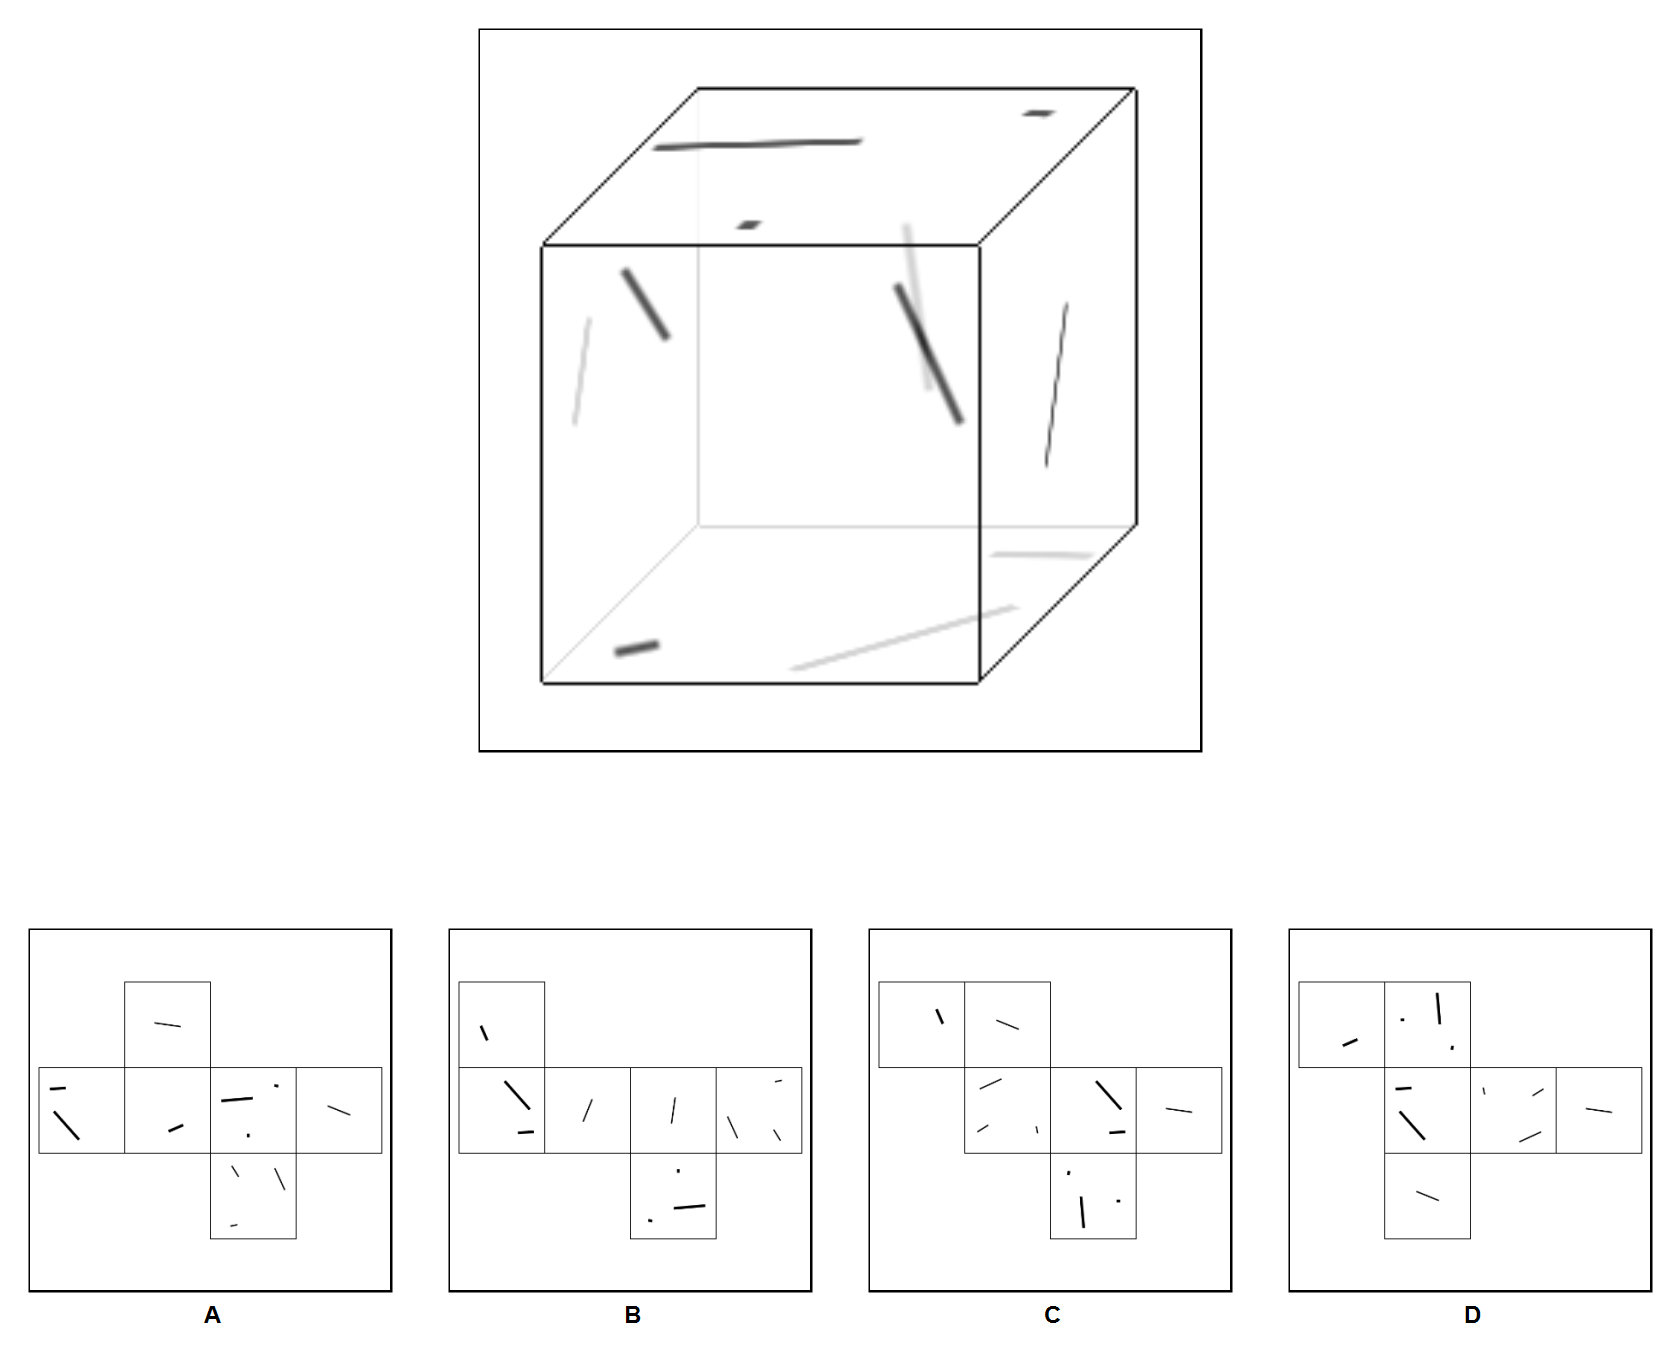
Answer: A